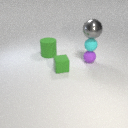
small cyan rubber sphere below large gray metal sphere